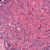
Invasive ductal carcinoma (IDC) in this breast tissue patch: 0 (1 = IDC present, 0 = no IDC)